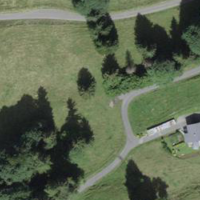
EUNIS habitat code: 24
Species observed at this site:
Cardamine heptaphylla
Athous vittatus